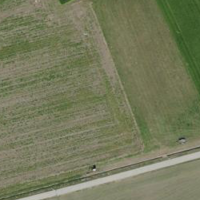
EUNIS habitat code: 52
Species observed at this site:
Motacilla alba
Columba palumbus